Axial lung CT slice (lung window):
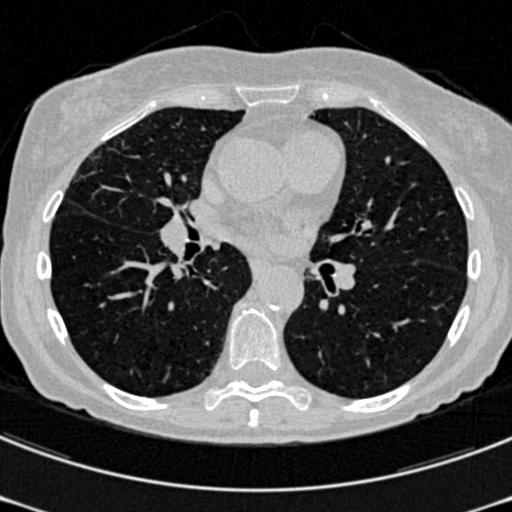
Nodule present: no